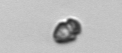
Label: Heterocapsa_rotundata